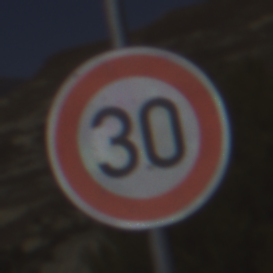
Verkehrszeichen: Geschwindigkeit30
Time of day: Midday
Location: Outdoor (Nature)
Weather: Clear
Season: NotSpecified
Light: Natural